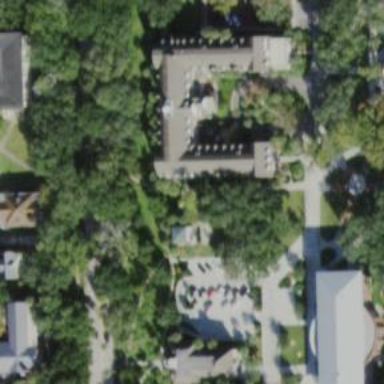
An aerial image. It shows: Dormitory building.